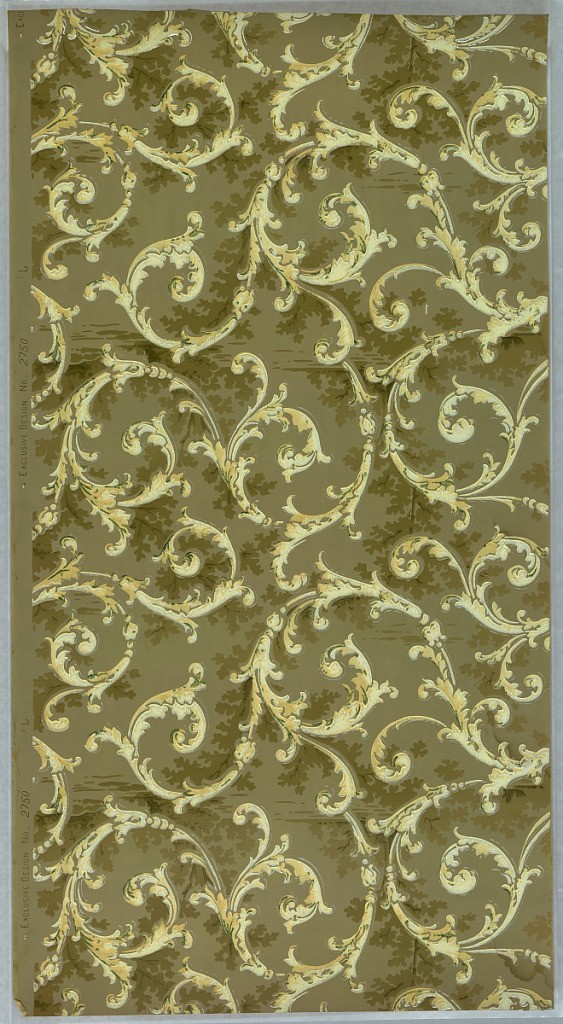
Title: Sidewall
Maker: S.A. Maxwell & Co.
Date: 1905–1915
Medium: Machine-printed paper, liquid mica
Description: On dark gray ground, white scrollwork with some shaded branches.